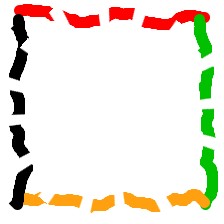
Shape: square